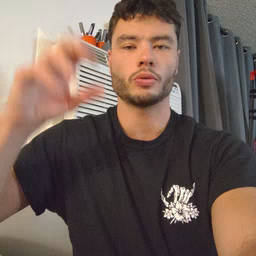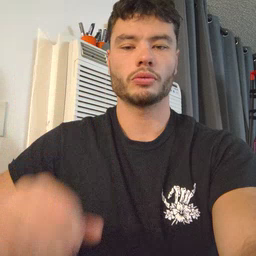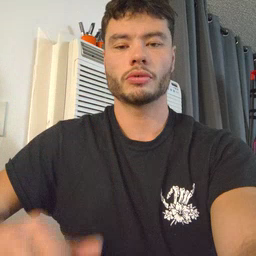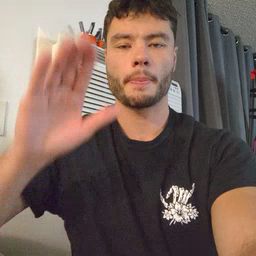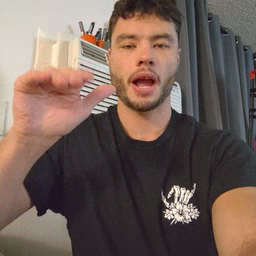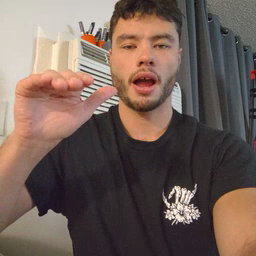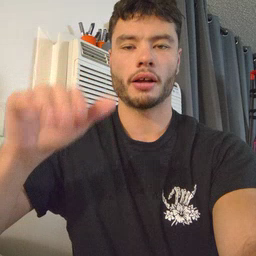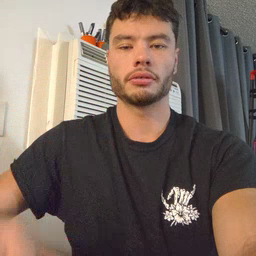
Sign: bye